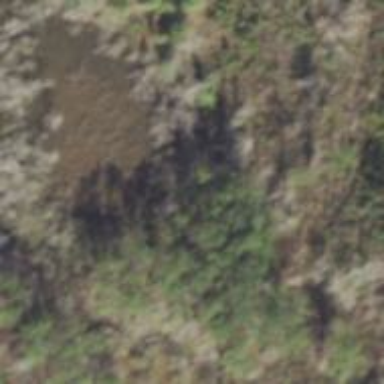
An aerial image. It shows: Forest area predominantly covered with needle-leaved trees.